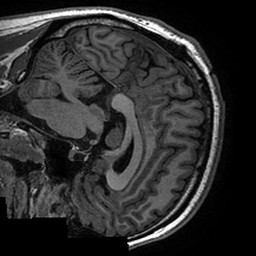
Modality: T1w
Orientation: sagittal
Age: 37
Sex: male
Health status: healthy
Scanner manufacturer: ge
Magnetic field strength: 3 T
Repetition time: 0.006652 s
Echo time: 0.002928 s